Interaction volume radius: 10 \u00c5
Interaction volume height: 25 \u00c5
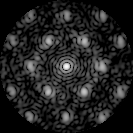
Disorder parameter: 0.4319